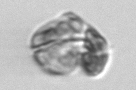
Label: Karenia